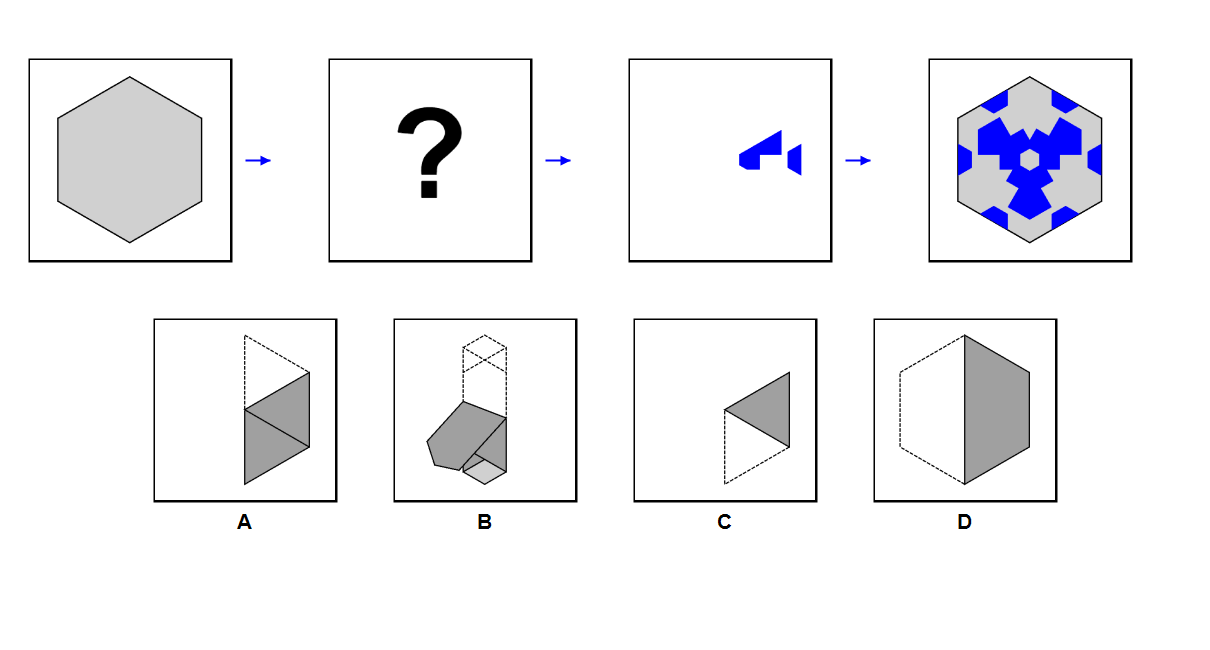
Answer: B